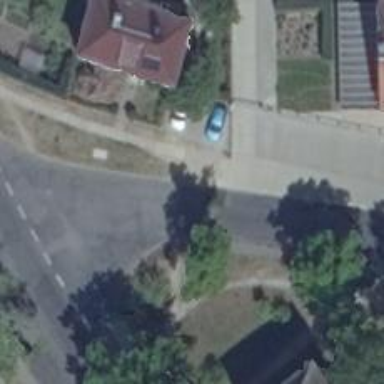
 and paved cycle track on the right side."